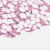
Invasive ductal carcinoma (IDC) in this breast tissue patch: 0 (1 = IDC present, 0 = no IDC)